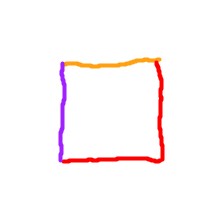
Shape: square